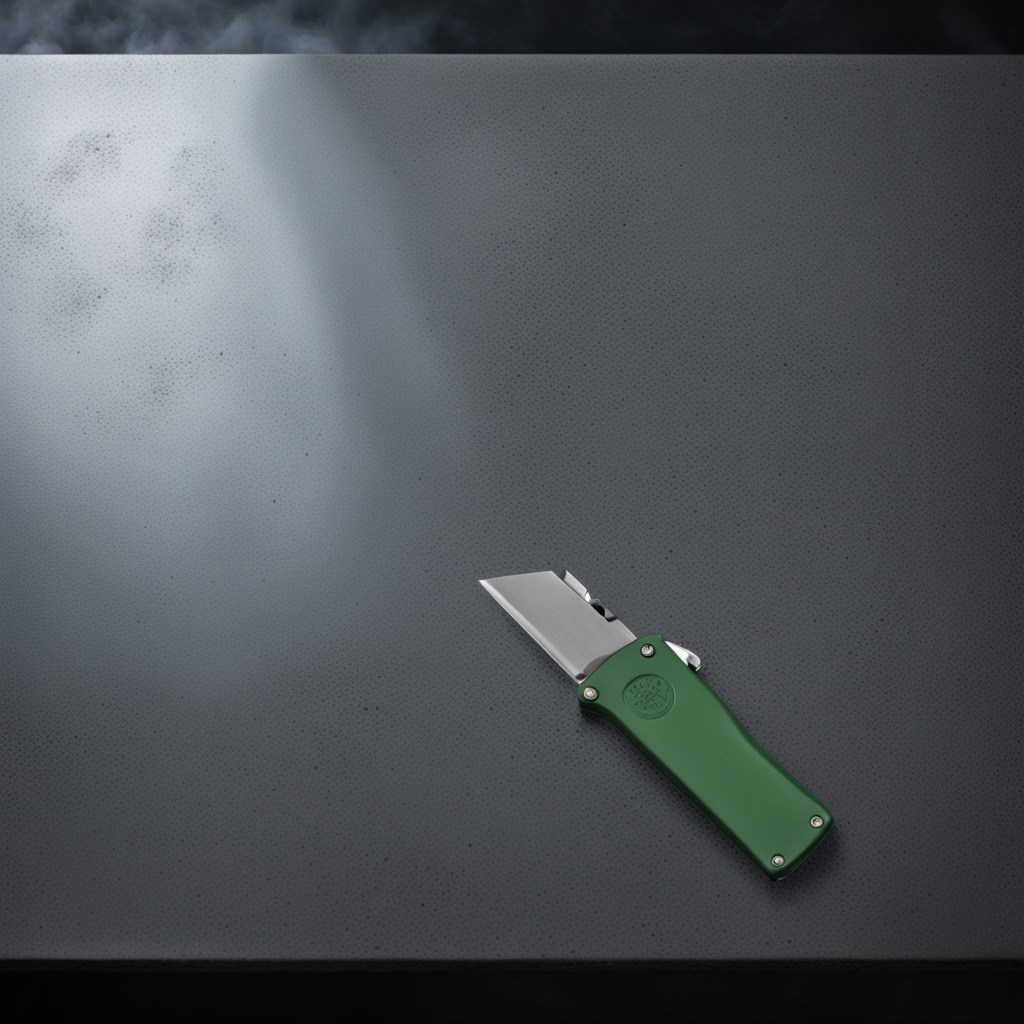
A utility knife lying on a clean granite table inside a workshop at night dim ambient light soft shadows worn but